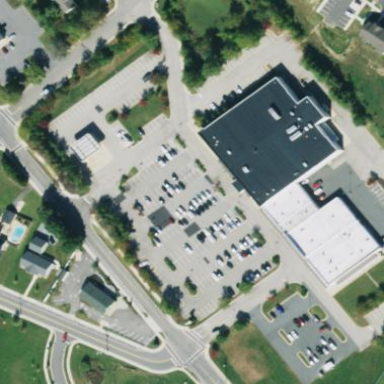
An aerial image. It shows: Retail area.